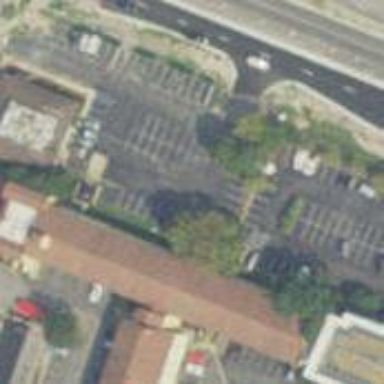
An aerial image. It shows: Commercial building.